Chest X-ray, PA view. Patient: 36 years old, sex M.
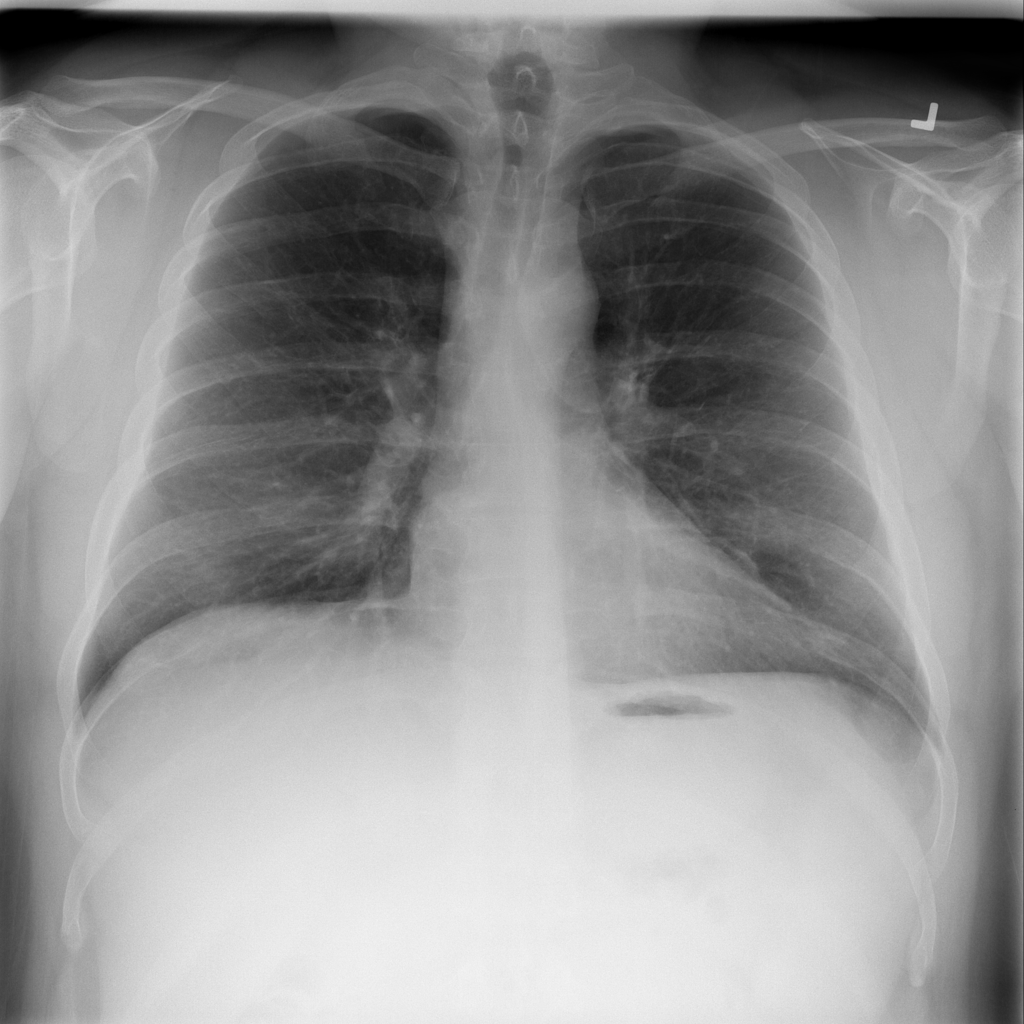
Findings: No Finding